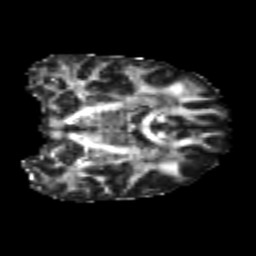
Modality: FA
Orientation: coronal
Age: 25
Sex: female
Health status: healthy
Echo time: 0.074 s